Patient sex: M
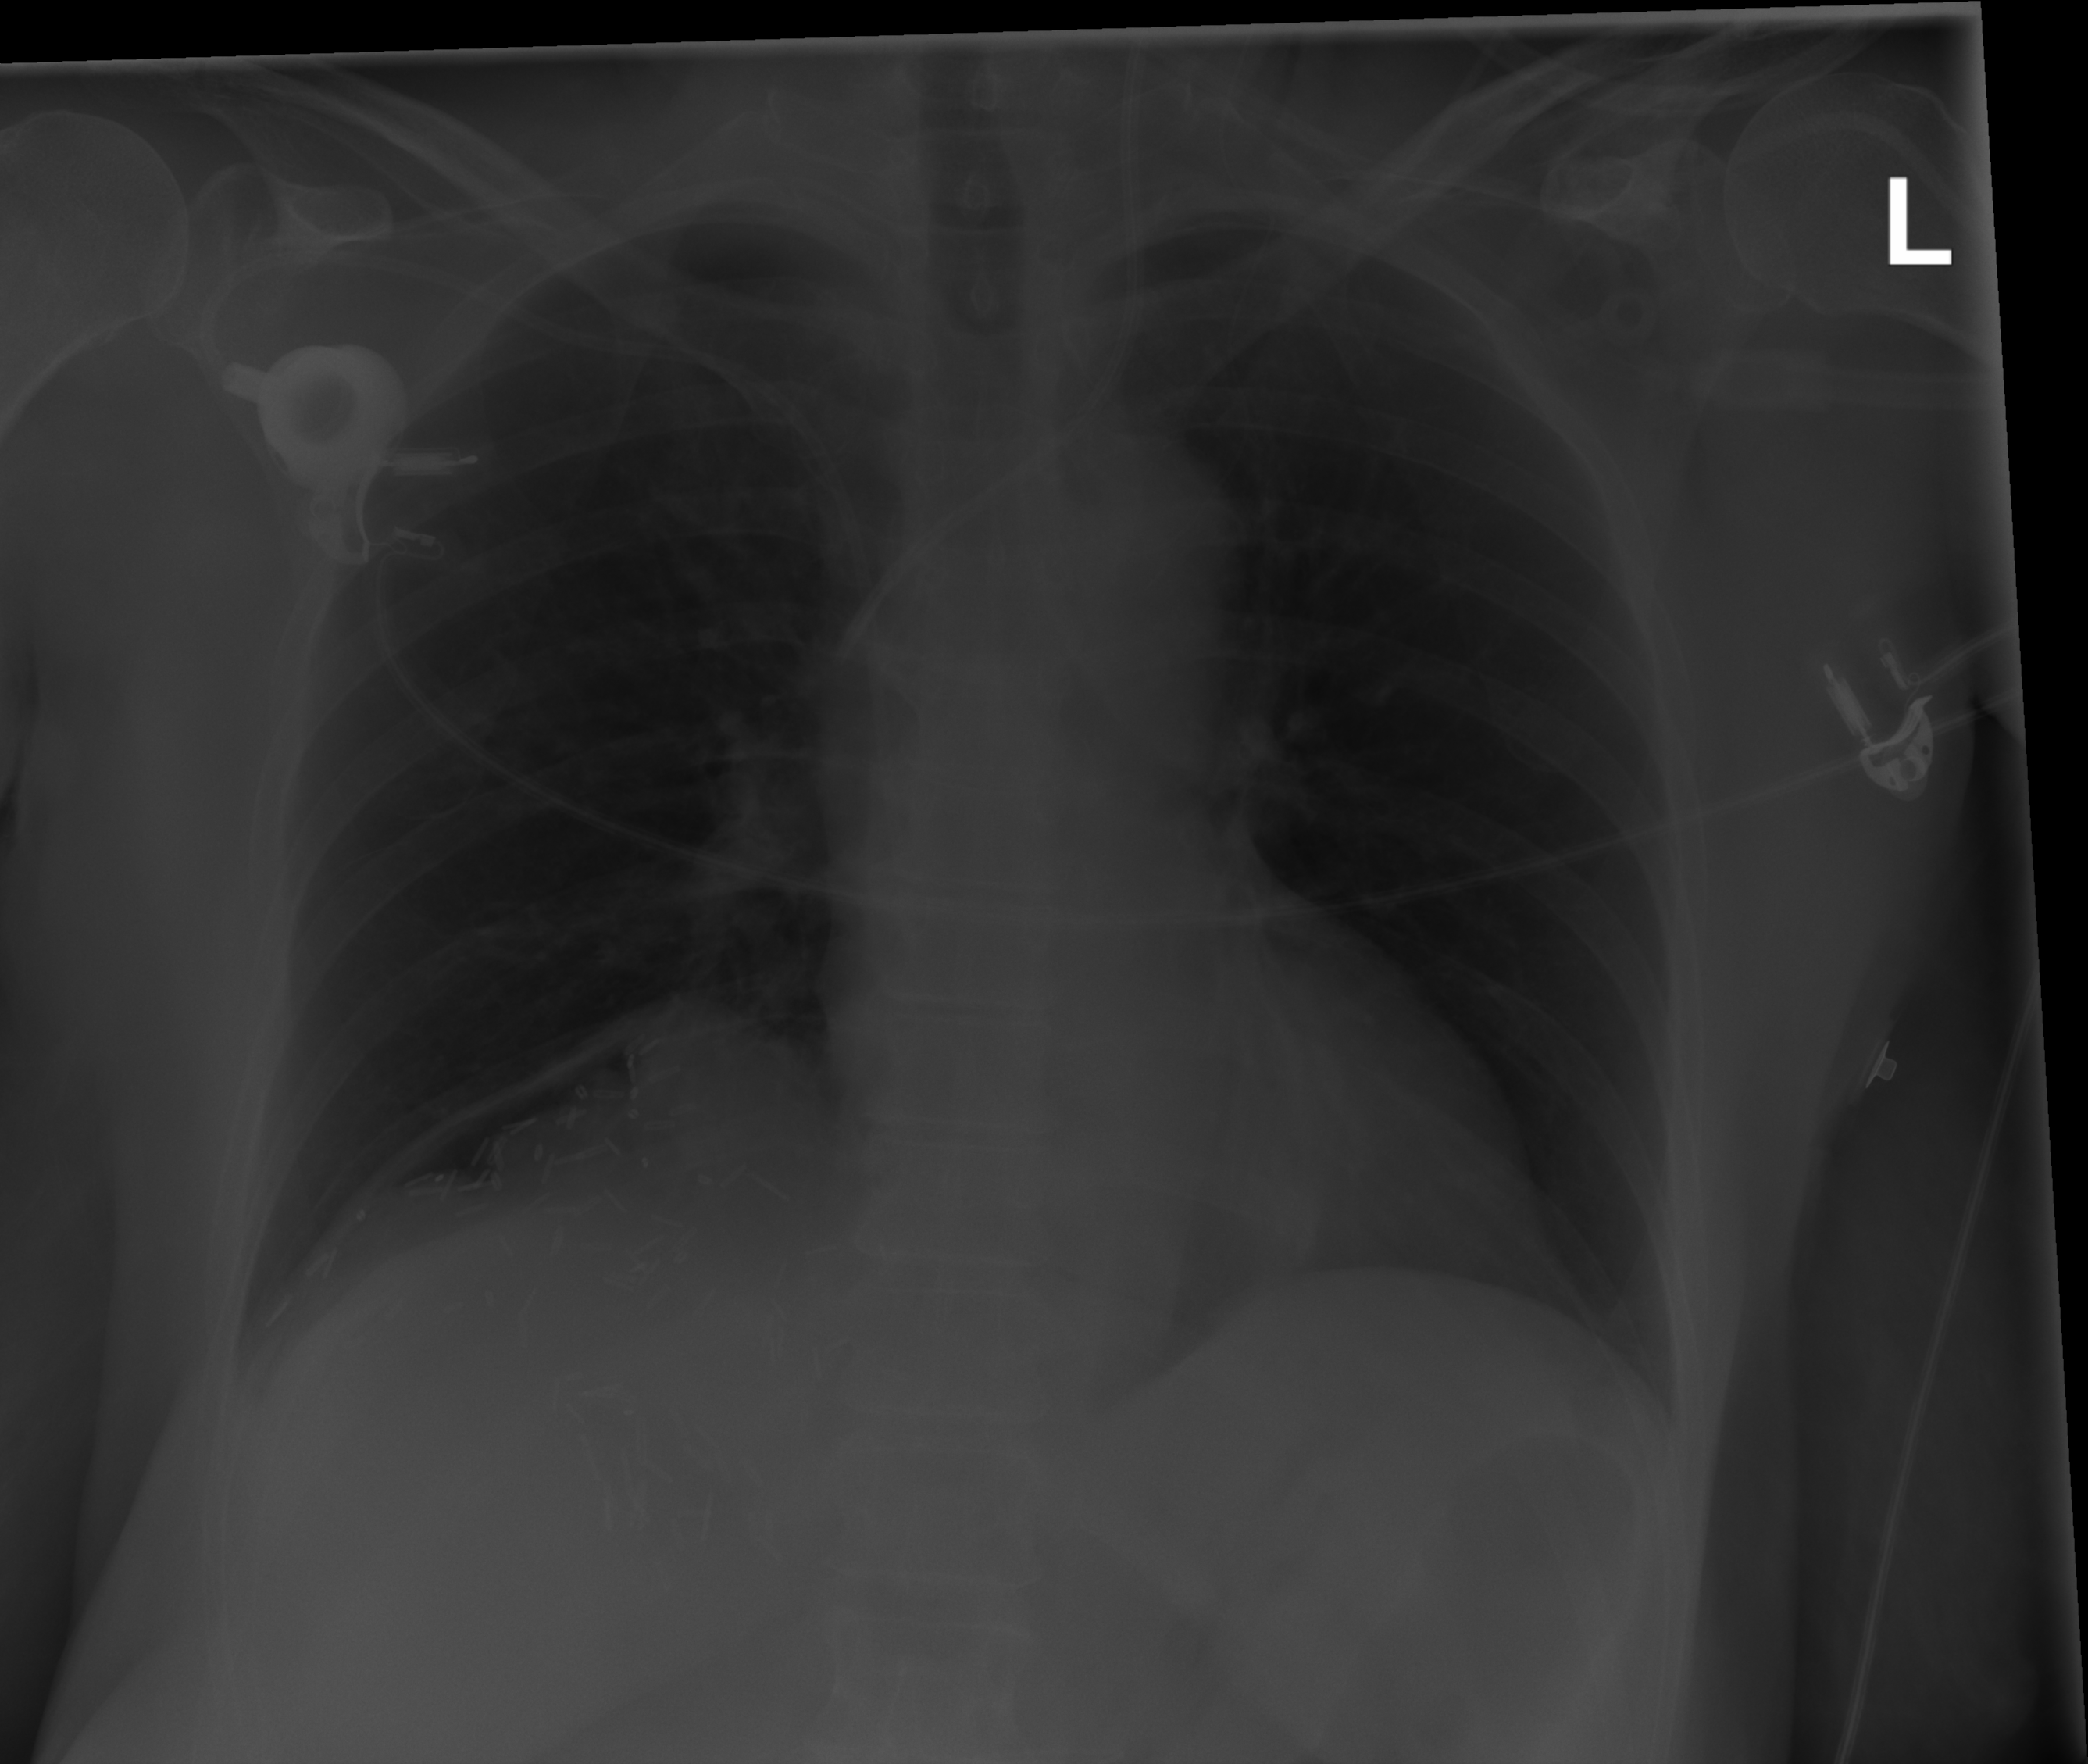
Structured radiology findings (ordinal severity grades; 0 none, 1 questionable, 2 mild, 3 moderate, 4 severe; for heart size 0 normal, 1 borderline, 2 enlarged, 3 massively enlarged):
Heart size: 0
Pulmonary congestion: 0
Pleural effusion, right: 0
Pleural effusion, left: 0
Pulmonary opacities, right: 0
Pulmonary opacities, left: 0
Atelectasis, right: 3
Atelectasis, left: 0